Field crop: maize
Growth stage: 1
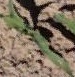
Species: maize